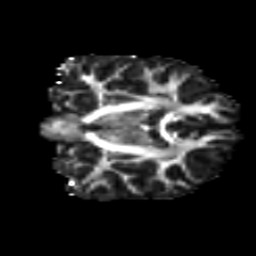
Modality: FA
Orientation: coronal
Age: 16
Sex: male
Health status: ill
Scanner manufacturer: ge
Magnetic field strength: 3 T
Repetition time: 7.031 s
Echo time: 0.0835 s